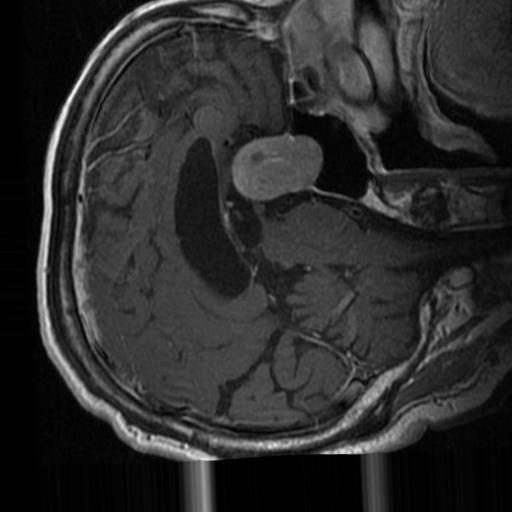
Label: brain_tumor